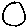
Label: circle